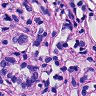
Metastatic tissue present: yes